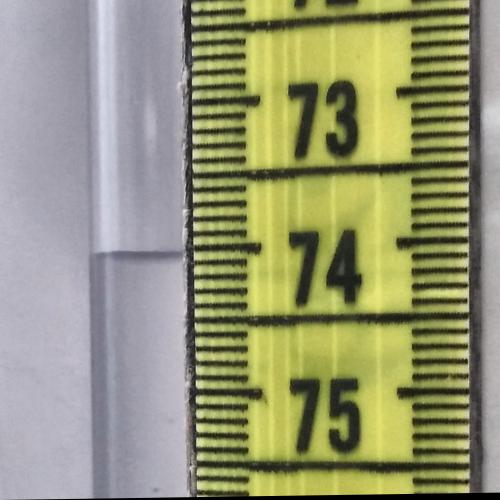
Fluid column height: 74.0 cm